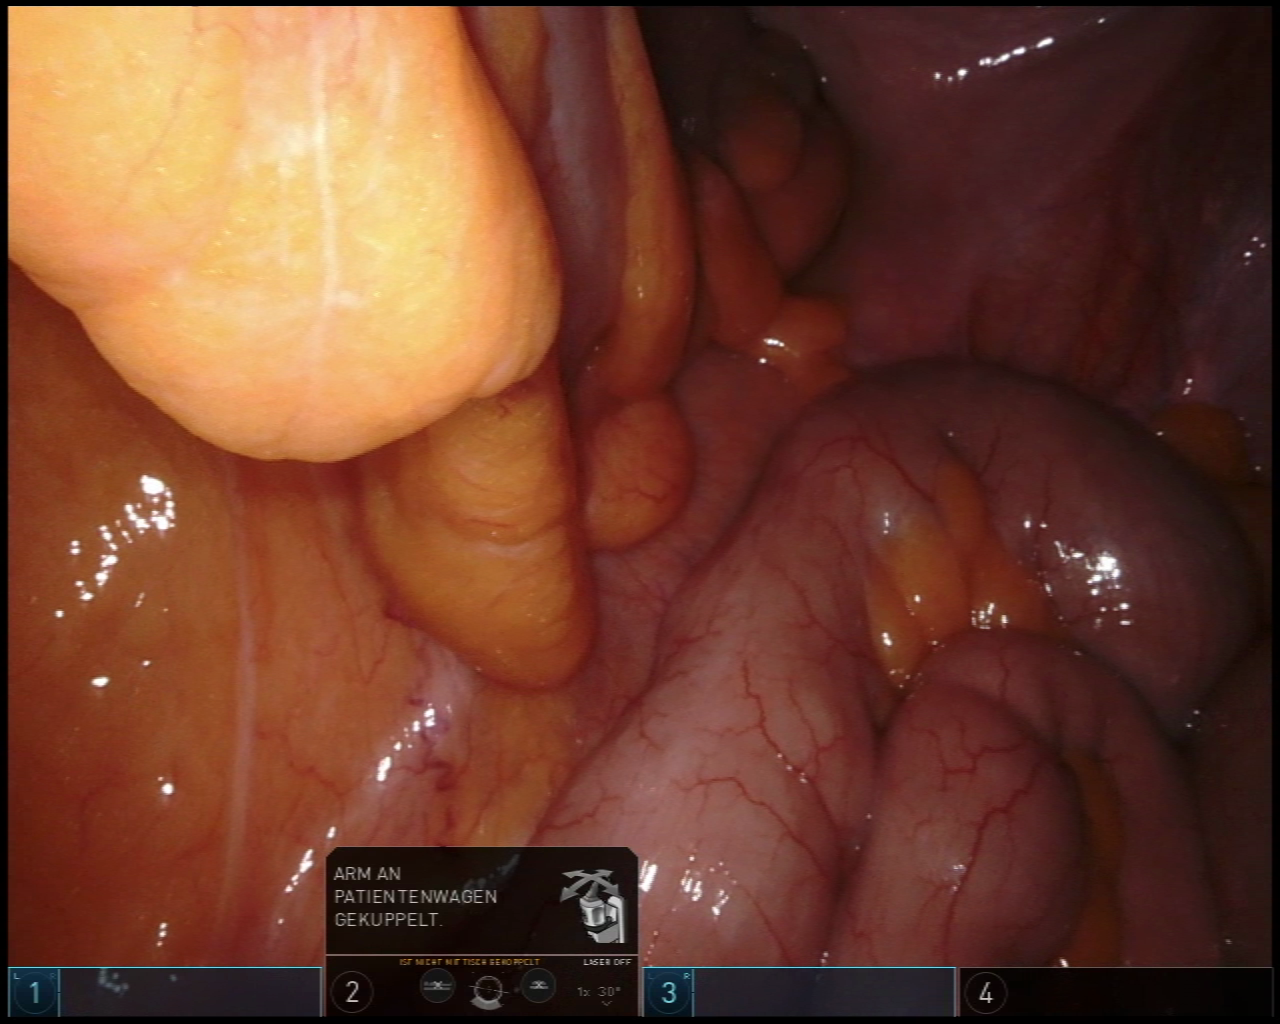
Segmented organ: colon
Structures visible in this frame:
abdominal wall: yes
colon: yes
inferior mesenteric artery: no
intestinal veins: no
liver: no
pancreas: no
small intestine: yes
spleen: no
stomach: no
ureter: no
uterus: no
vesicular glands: no